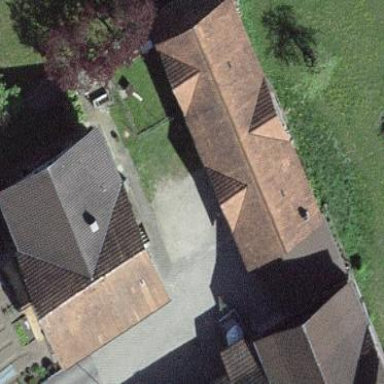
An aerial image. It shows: Barn.